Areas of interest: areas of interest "Fudan University Press Co., Ltd. (Lin Tian Road Branch)"
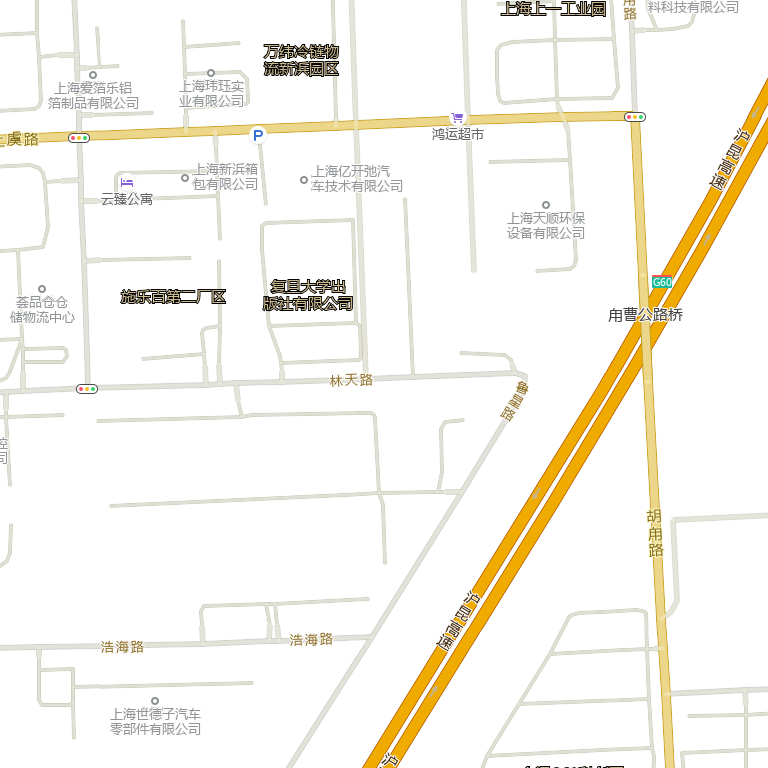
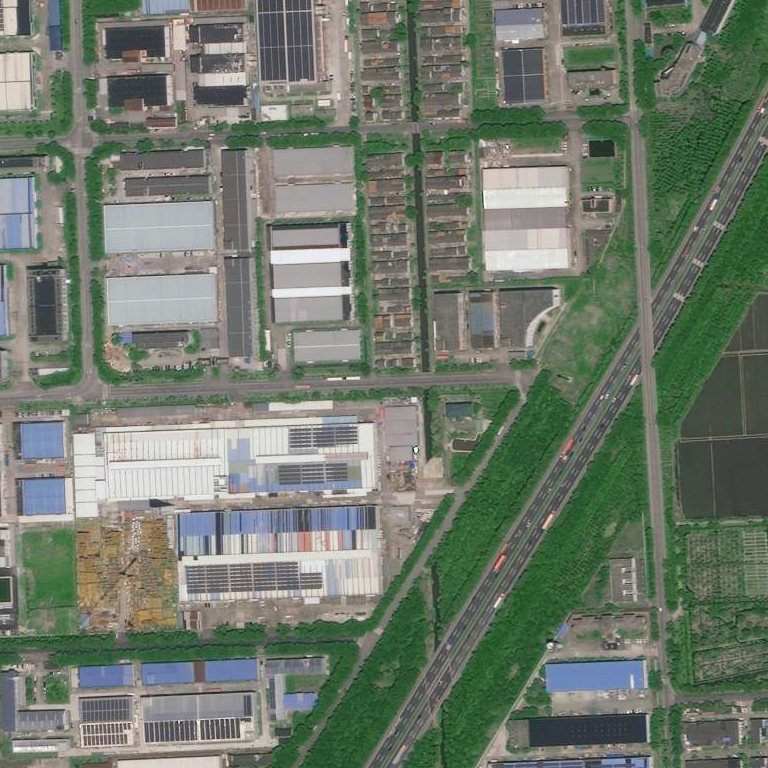